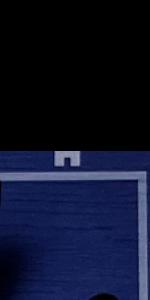
Label: Empty